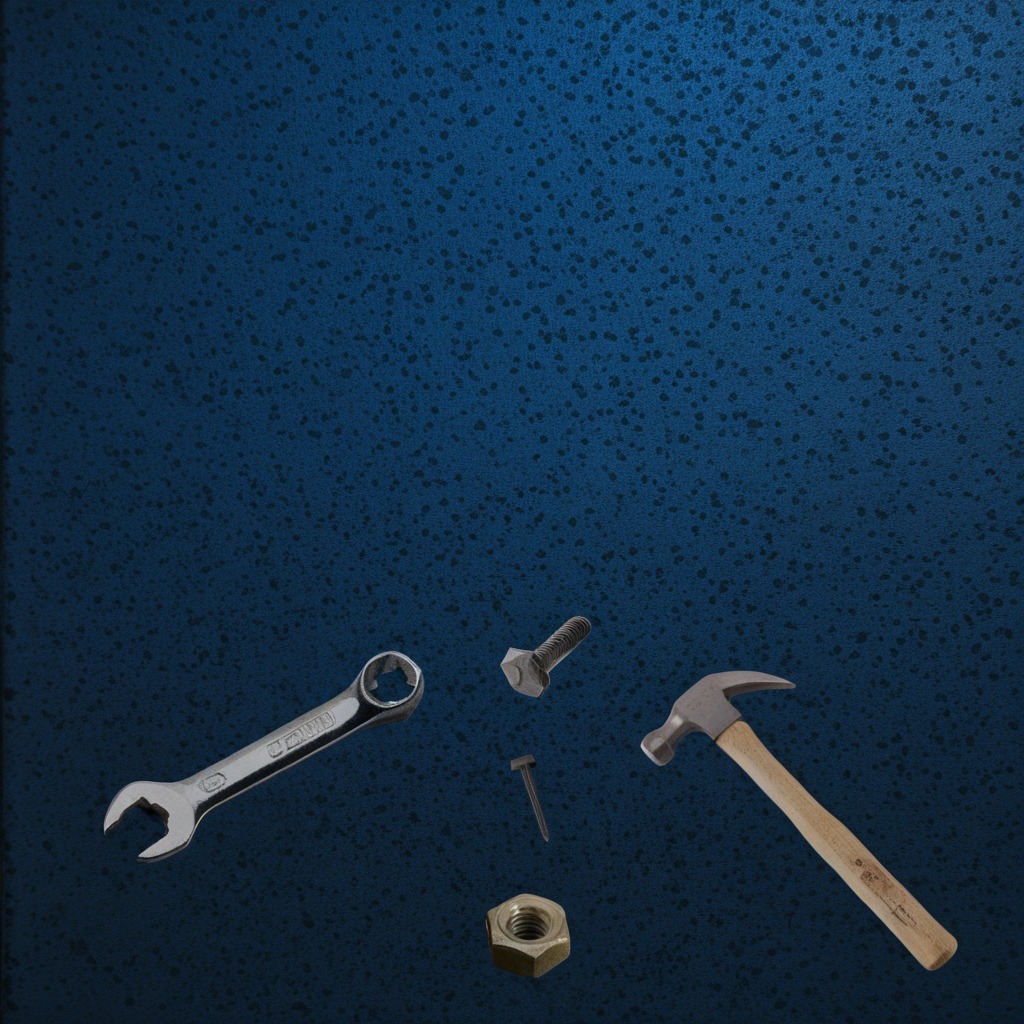
A metal machine screw, a hammer, an iron nail, a metal nut, and a wrench are lying on a clean granite tabletop covered with a blue rubber mat inside a workshop at night dim ambient light soft shadows worn but beneath the mat.